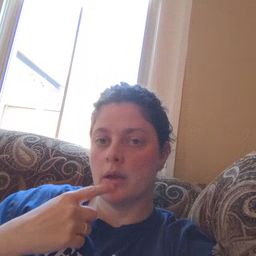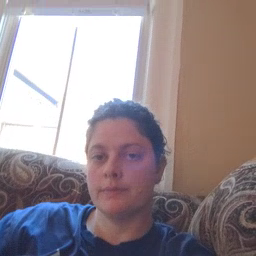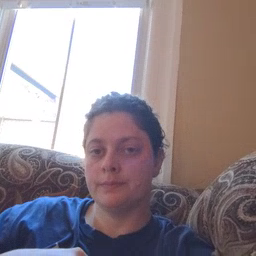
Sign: tongue